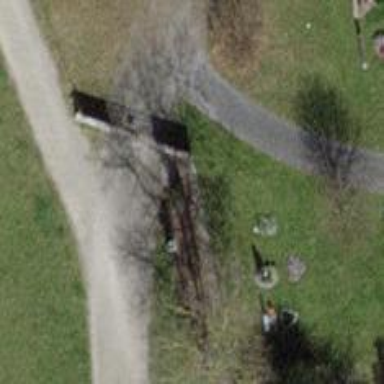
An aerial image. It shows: Gate.